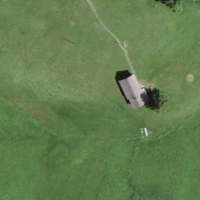
EUNIS habitat code: 24
Species observed at this site:
Epipactis palustris